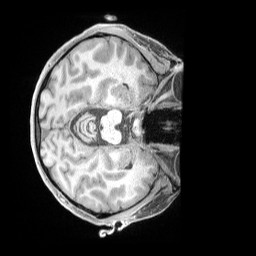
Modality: T1w
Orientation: axial
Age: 37
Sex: female
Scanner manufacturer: siemens
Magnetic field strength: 3 T
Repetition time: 2 s
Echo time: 0.00211 s